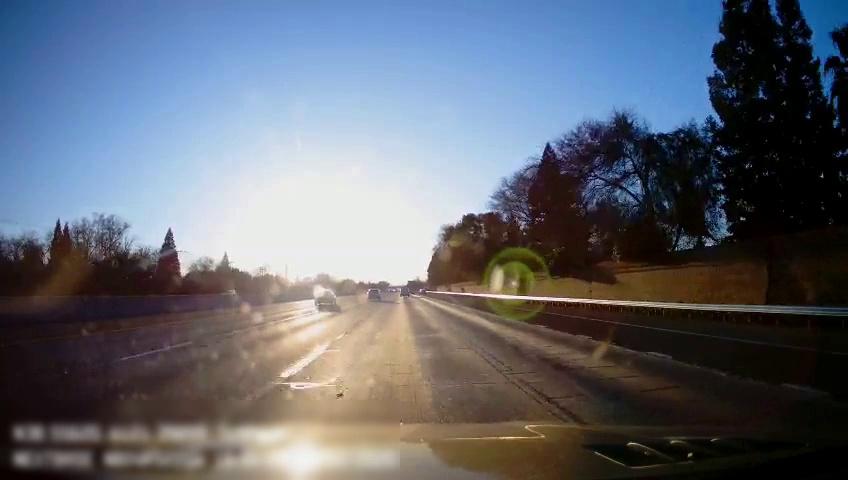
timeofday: Day
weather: Sunny
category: Drivable Space
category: Vehicles | Truck
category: Vehicles | SUV
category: Vehicles | SUV
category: Vehicles | Car
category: Lanes | Alternate Lane
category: Lanes | Alternate Lane
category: Lanes | Current Lane
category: Lanes | Current Lane
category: Lanes | Alternate Lane
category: Lanes | Alternate Lane